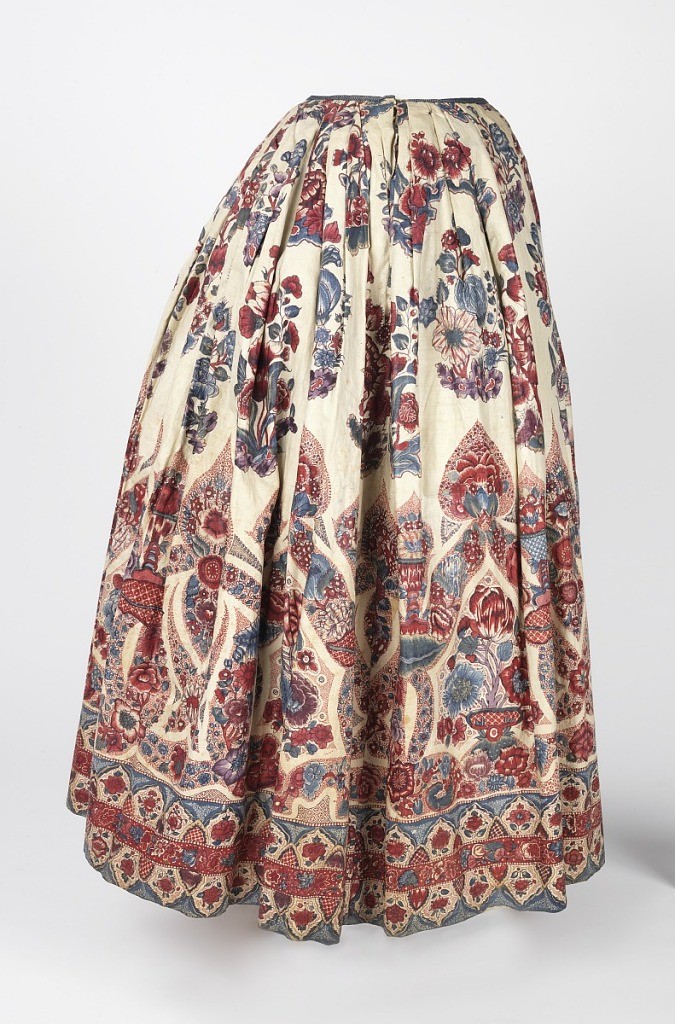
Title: Petticoat
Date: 1700–1750
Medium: cotton Technique: mordant and resist painted and dyed plain weave (chintz) Label: cotton, mordant and resist painted and dyed
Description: Petticoat of glazed chintz with a deep decorative border at the bottom in blue, violet, and shades of red on a white ground. The design is arranged to fit the bottom of the petticoat, and consists of a series of pointed arches made up of floral bands, rising to sharply pointed ovals of blossoms. Between points of arches appear jars of flowers. The arched spaces frame, alternately, clusters of various blooms, or crossed, sharply pointed curved flower bands.The bottom of the skirt is finished by a border 5 3/4 inches wide of small arches, reversed top and bottom, in blues, with red flowers on dotted red ground; intersected by a red band with floral decoration in blue or reserved in white.The painting of the arches is elaborate and a feathery effect is produced by a background of minute foliage forms in red, or dotted grounds of red, or feathery detail in black.
In the open space above the border are detached sprays of natural size flowers, including tulips and roses.
Lined with stiff white linen; one seam. At top set into waistband of green twill tape with tie cords at the side.
The fabric was made in India, the petticoat was made in Europe, probably in The Netherlands.